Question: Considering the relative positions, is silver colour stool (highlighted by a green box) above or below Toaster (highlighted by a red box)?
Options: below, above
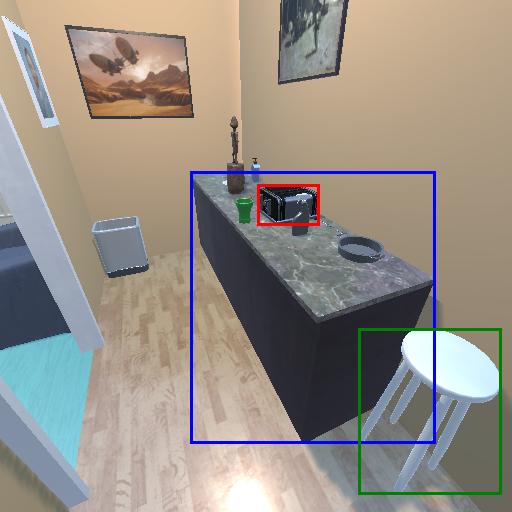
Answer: below